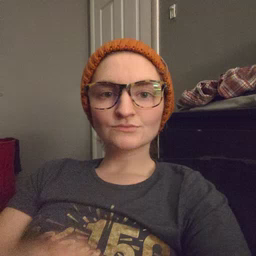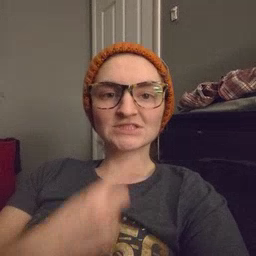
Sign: say